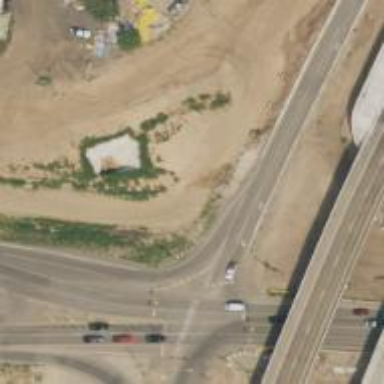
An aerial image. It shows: Secondary link road.